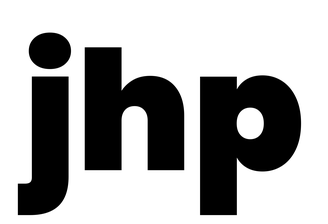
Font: Poppins-Black